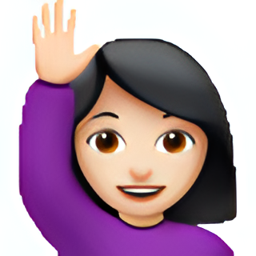
Name: woman raising hand type 1 2
Emoji: 🙋🏻‍♀️
Group: People & Body
Sub-group: person-gesture